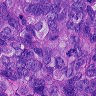
Metastatic tissue present: yes